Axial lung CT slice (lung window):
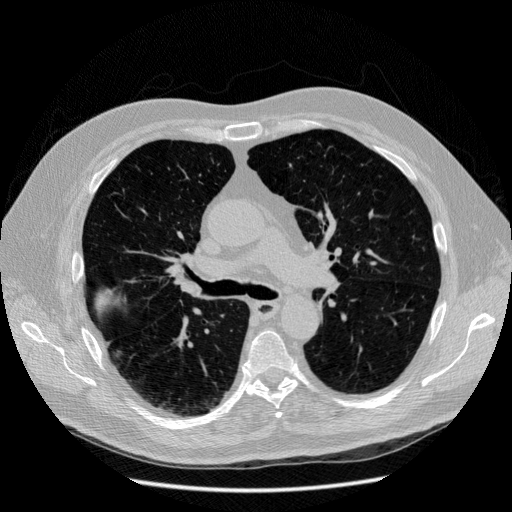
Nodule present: no